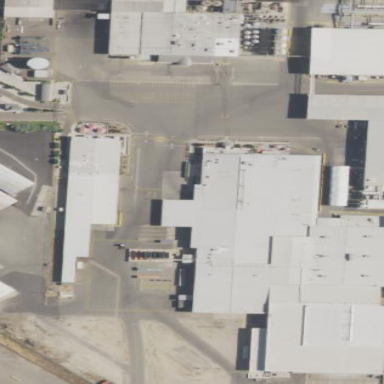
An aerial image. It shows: Commercial building.